Question: Here's what I did:
1. Place a TextBox control
2. Set its Multiline property to True, and its Dock property to Fill
3. Place a Button control (also works with a ToolStrip, which is docked at the top by default, and many other controls)
4. Set its Dock property to Top
Here's the problem I'm having:

Shouldn't the top of the text field be at the bottom of the button? Why is the button overlapping it?
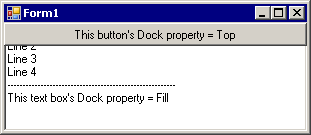
Answer: You are using the wrong sequence, when you place your 'TextBox' first and set its 'Dock' Property to 'Fill' it will take up the 'Form's' complete client area, then when you place your 'Button' it overlays your 'TextBox'. Try adding the 'Button' first setting its 'Dock' Property to 'Top', then add your 'TextBox' setting its 'Dock' Property to 'Fill'. It should then work as expected.
---
On further investigation it looks like it has to do with the z-order, if you right click your button and select send to back it should cause the textbox to correct itself.